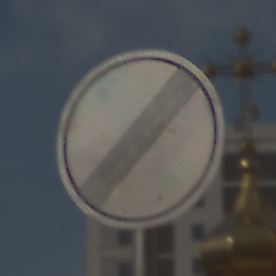
Verkehrszeichen: EndeSaemtlicherBegrenzungen
Umgebung: Outdoor, Urban
Tageszeit: MorningAfternoon
Wetter: PartlyCloudy
Licht: Natural
Jahreszeit: NotSpecified
Kontrast: HighContrast